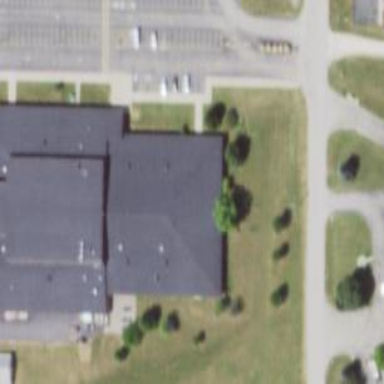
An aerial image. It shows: School building.